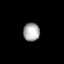
Tissue: lung
Cell type: Smooth muscle cells
Senescence score: 0.5654
Nuclear area (px): 291
Mean DAPI intensity: 172.402